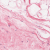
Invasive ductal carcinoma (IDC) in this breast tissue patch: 0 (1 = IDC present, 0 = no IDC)